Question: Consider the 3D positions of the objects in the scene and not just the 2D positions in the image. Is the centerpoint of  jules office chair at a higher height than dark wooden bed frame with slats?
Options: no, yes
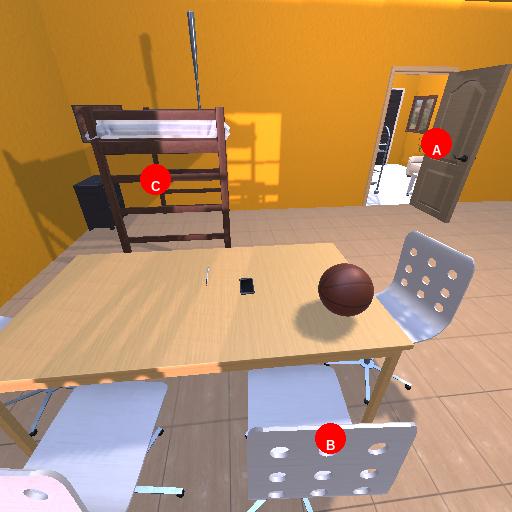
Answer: no